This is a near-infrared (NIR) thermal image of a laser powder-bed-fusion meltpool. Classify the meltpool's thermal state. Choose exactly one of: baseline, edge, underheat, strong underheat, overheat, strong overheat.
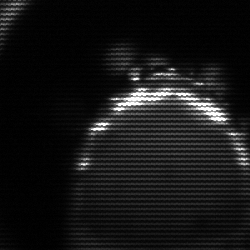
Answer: edge